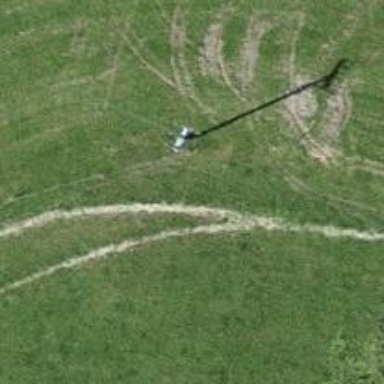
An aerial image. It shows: Minor power line.